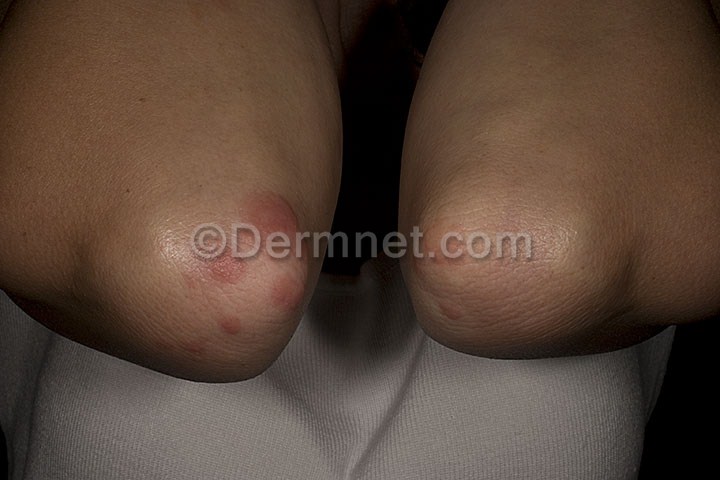
Disease: Vasculitis Photos